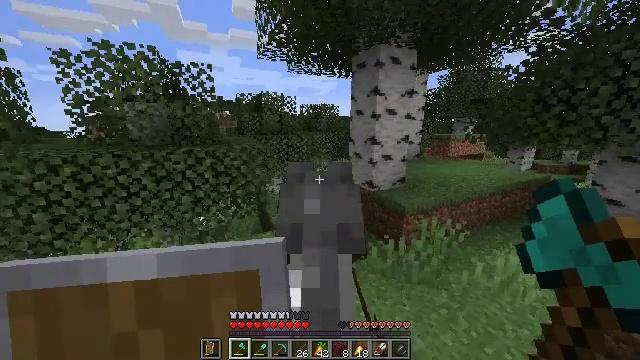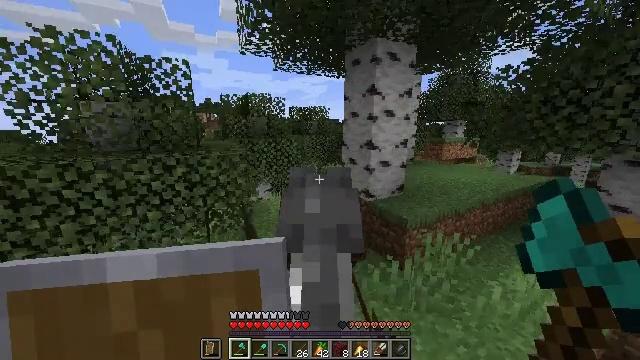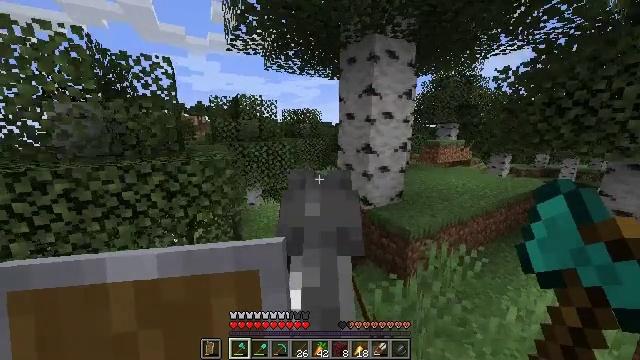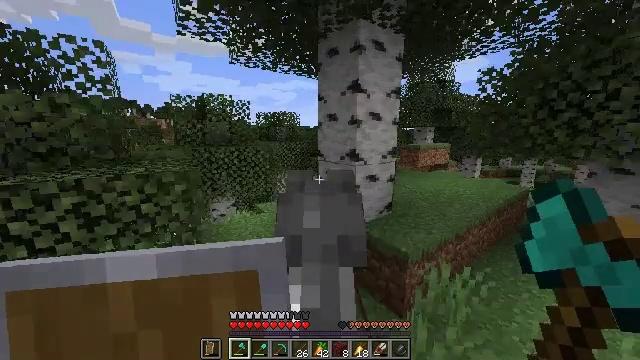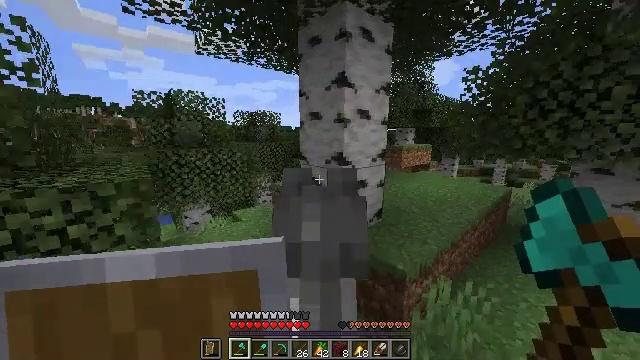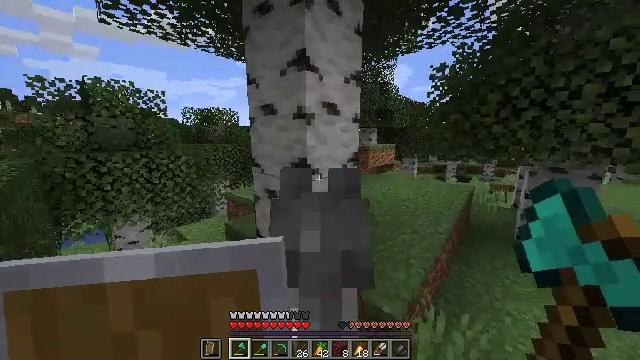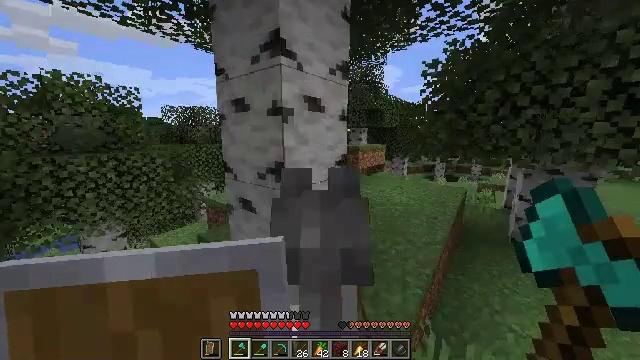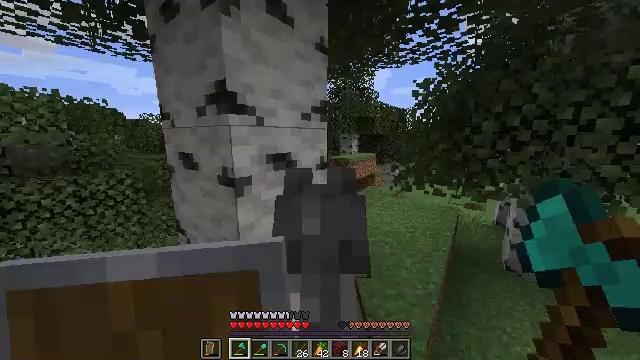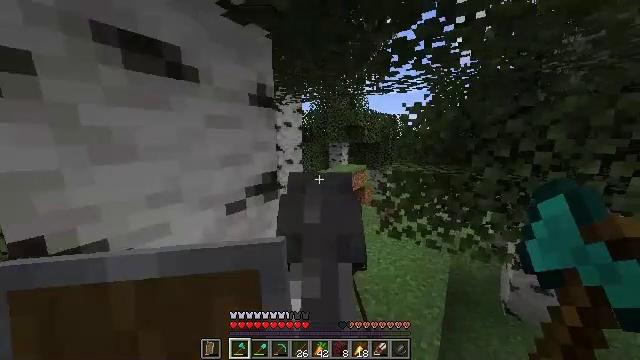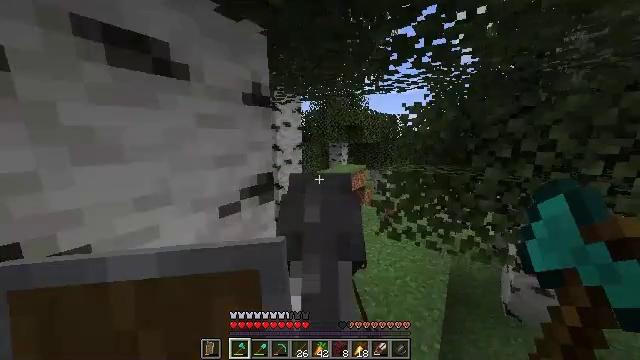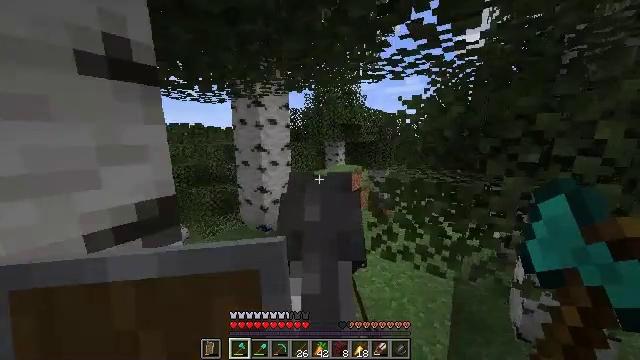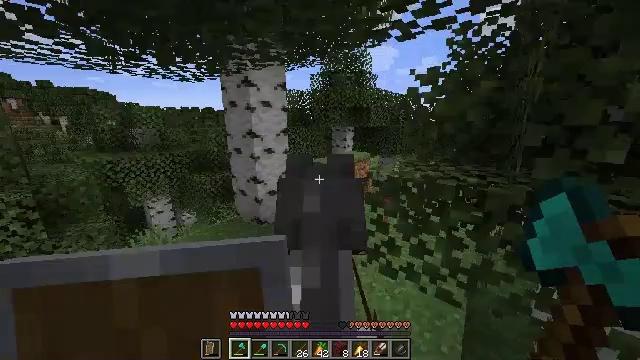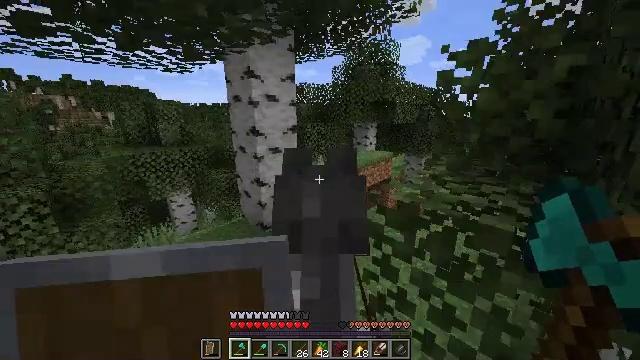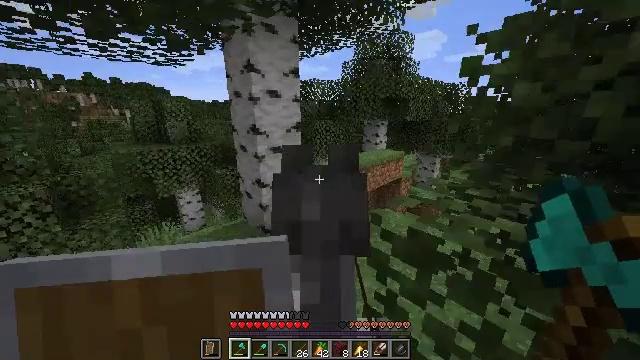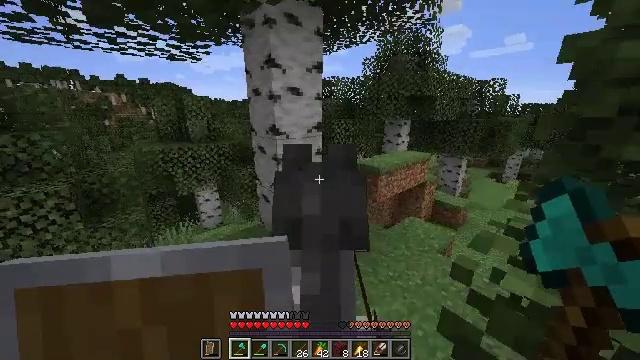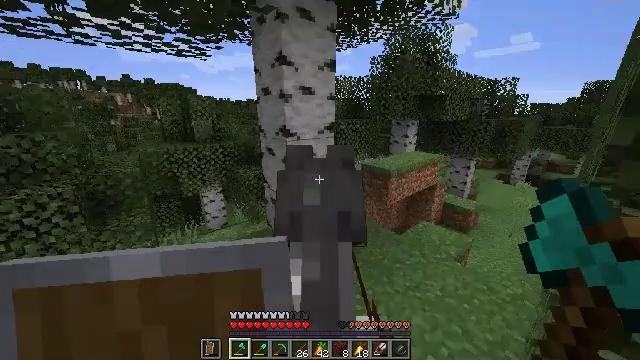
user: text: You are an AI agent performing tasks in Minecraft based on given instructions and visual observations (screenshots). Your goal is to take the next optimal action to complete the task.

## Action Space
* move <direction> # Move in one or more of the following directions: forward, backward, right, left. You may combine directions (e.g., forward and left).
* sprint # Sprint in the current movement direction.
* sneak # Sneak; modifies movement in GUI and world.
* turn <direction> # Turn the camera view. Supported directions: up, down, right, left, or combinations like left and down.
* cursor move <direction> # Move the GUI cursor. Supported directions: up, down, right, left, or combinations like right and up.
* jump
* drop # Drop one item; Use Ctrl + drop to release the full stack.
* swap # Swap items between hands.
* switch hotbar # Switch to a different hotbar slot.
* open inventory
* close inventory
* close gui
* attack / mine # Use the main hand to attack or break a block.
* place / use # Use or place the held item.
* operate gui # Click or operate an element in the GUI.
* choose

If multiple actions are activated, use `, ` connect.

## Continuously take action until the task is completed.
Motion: motion action
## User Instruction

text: Break the sand block.
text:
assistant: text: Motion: move forward, sprint, turn right
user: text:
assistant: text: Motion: move forward, sprint, turn right
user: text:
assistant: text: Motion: move forward, sprint, turn right
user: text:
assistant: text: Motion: move forward and move right, sprint, turn right
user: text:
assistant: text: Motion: move forward and move right, sprint, turn right
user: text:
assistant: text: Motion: move forward and move right, sprint, turn right
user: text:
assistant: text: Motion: move forward and move right, sprint, turn right
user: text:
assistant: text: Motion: move forward and move right, sprint
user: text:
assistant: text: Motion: move forward and move right, sprint
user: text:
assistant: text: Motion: move forward and move right, sprint
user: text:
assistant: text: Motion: move forward and move right, sprint, turn left and down
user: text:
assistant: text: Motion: move forward, sprint, turn left and down
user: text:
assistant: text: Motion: move forward, sprint, turn left
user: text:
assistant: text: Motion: move forward, sprint, turn left
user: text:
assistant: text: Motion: move forward, sprint
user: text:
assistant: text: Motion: move forward, sprint
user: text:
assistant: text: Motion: move forward, sprint
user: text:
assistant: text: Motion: move forward, sprint, turn right
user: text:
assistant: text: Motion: move forward, sprint, turn right and up
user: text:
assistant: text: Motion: move forward, sprint, turn right
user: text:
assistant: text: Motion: move forward and move right, sprint, turn right
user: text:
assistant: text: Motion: move forward and move right, sprint, turn right
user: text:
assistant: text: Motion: move forward and move right, sprint, turn right
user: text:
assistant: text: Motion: move forward and move right, sprint, turn right and down
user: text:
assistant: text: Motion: move forward and move right, sprint, turn right and down
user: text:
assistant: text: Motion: move forward and move right, sprint, turn right and down
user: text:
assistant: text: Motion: move forward, sprint, turn right and down
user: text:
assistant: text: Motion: move forward, sprint
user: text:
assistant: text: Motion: move forward, sprint, turn right
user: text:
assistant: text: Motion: move forward, sprint, turn right